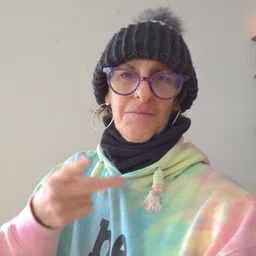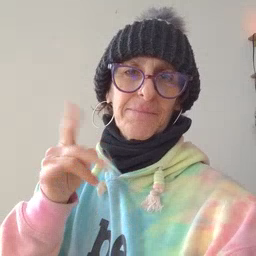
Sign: puppy